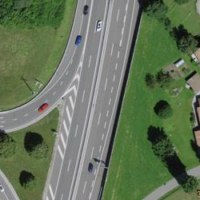
EUNIS habitat code: 57
Species observed at this site:
Chorthippus biguttulus
Polyommatus icarus